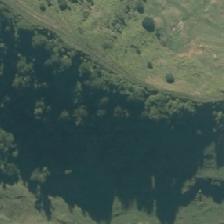
Land cover: indigenous_forest